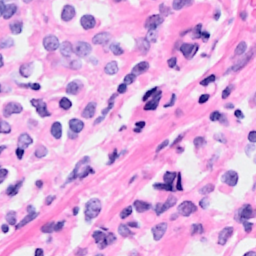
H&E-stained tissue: Breast